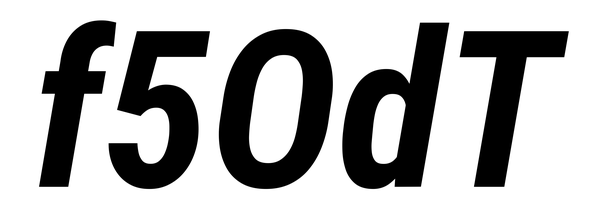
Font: Roboto-Italic_Condensed_Bold_Italic